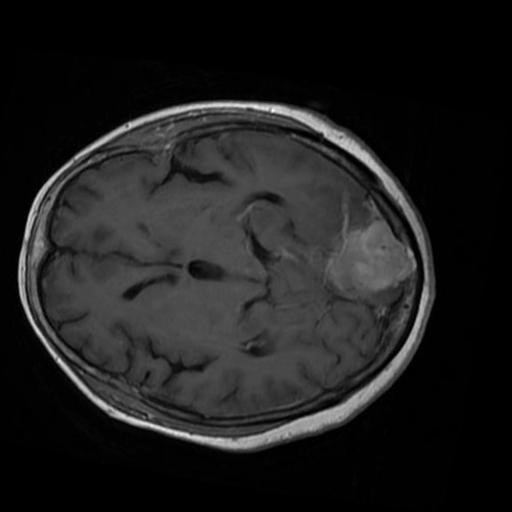
Label: brain_menin